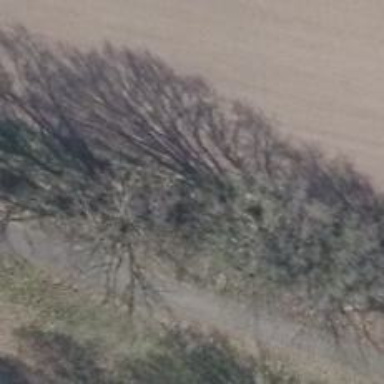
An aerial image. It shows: Single tag "natural: tree."